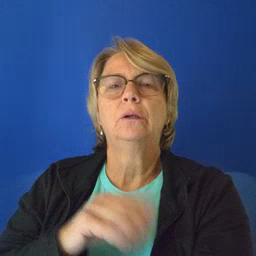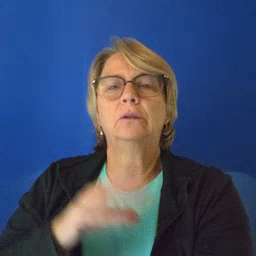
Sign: ear